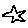
Label: star